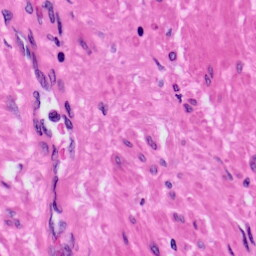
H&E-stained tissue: Prostate